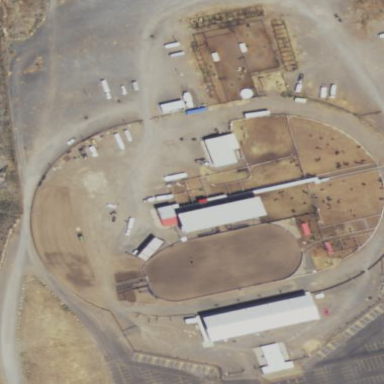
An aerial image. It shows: Stadium for rodeo sport and leisure activities.